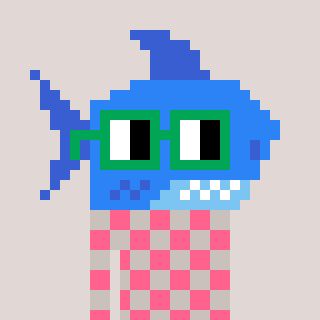
a pixel art character with square green glasses, a shark-shaped head and a foggrey-colored body on a warm background